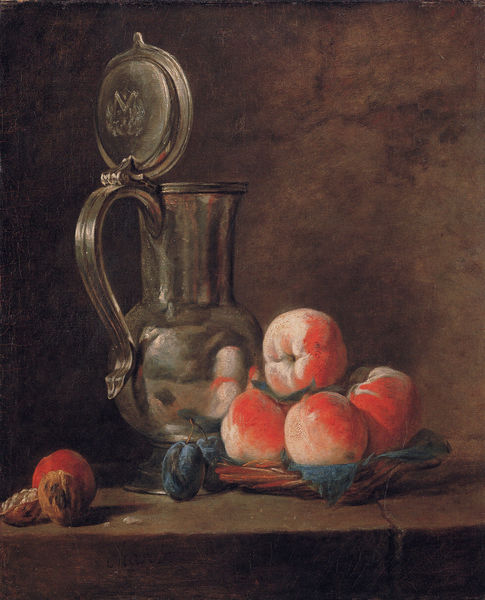
Titel: Stilleben mit Zinnkrug und Pfirsichen
Künstler: Jean-Baptiste Siméon Chardin
Standort: Karlsruhe
Institution: Staatliche Kunsthalle Karlsruhe
Schlagwörter: blau, dunkel, fuß, gemälde, schatten, wasser, weiß, gelb, braun, frankreich, hintergrund, holz, licht, schwarz, tisch, türkis, obst, rot, tuch, expressionismus, malerei, wand, rembrandt, schale, silber, stein, teller, tod, bild, hals, holland, niederlande, spiegel, spiegelung, gold, stoff, paar, rosa, rund, turm, frucht, früchte, henkel, kanne, krug, stilleben, stillleben, apfel, orangen, äpfel, spiegelbild, mauer, wein, glanz, korb, spiegeln, glänzen, glänzend, metall, menzel, stil, bauch, platte, poliert, deckchen, stiel, serviette, schimmer, holztisch, vanitas, bierkrug, deckel, gefäß, memento mori, messing, zinn, zinnkrug, offen, geflecht, brett, kerne, geschirr, chardin, kachel, tischplatte, gravur, wappen, karaffe, schnörkel, leben, putz, silbern, scharnier, pfirsich, fensterbrett, reichtum, goldenes zeitalter, silberkrug, reflex, aprikosen, nektarine, pfirsiche, pflaume, pokal, körbchen, obstkorb, metal, lol, nuss, nüsse, walnuss, kurg, nektarinen, claesz, bauchig, pflaumen, zwetschge, flamen, riss, spiegelt, terrakotta, kern, zinnkanne, kann, auslese, bau rot, blaues tuch, deckcken, ernährung, fließe, früchtestilleben, garzoni, gravor, göffneter deckel, mauerrand, nussschale, oil, onst, pfirsic, pfirsisch, pfirsische, pirsiche, schatten auf dem podest an der, schnaupe, selbstdarstellung, silberkann, silberkanne, steinzisch, stirb, vcgch, walnüsse, walsnuss, weisse pfirsiche, zinndeckel, ziol, zoi, zwetschken, äpfeö, karafe, stilles leben, wallnuesse